Group 1:
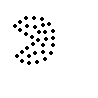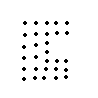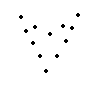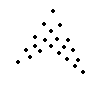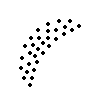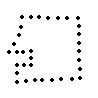
Group 2:
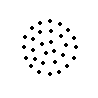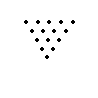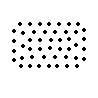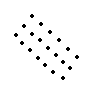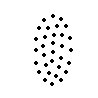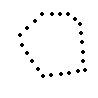
Rule separating the two groups: Concave if proximal border points are connected vs. convex if proximal border points are connected.
Concepts: close to, concave_convex_angle, far from, near_far, together
Author: Harry E. Foundalis